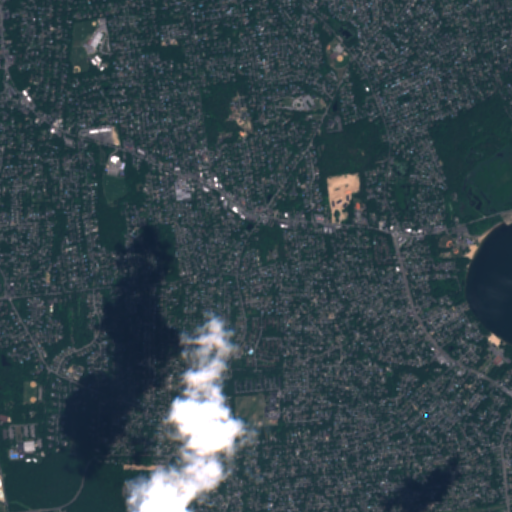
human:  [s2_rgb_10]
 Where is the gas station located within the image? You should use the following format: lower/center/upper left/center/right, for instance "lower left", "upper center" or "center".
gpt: The gas station is located in the lower right of the image.
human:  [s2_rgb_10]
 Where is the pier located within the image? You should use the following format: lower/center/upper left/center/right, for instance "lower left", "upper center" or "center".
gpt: The pier is located in the upper right of the image.
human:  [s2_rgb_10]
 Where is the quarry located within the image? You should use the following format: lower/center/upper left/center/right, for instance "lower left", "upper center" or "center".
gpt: There is no quarry in the image.